Brain MRI, modality: hrT2
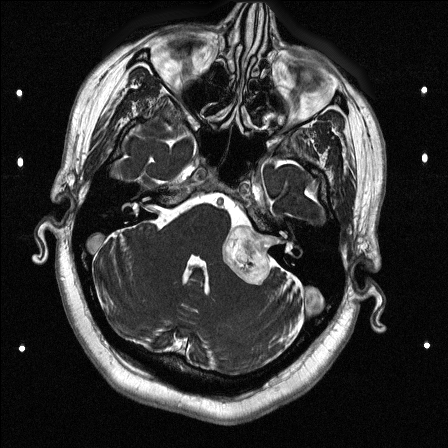